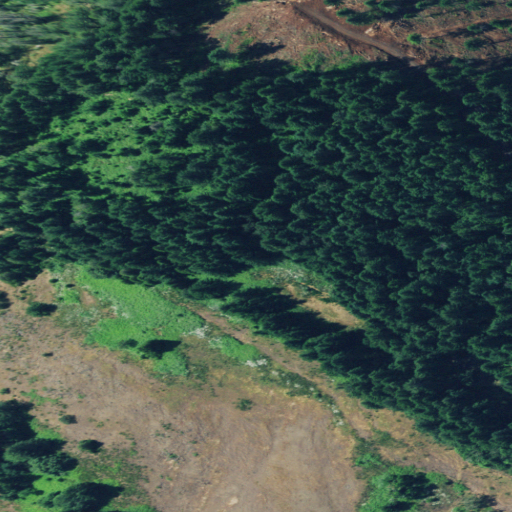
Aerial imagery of mountain in Oregon named Cerro Gordo containing evergreen forest, shrub, and grassland